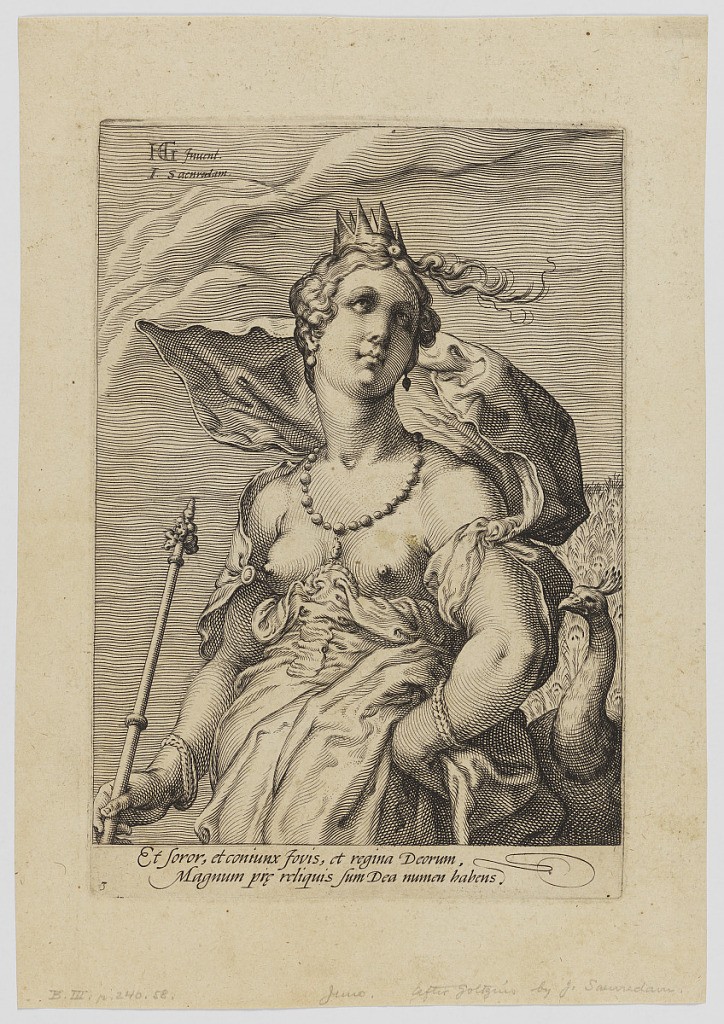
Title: Juno, from the Three Goddesses
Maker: Hendrik Goltzius, Netherlandish, 1558 – 1617
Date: ca. 1595
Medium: Engraving on laid paper
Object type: Print
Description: Juno, half-length, wearing a crown and holding a sceptre, accompanied by a peacock at right